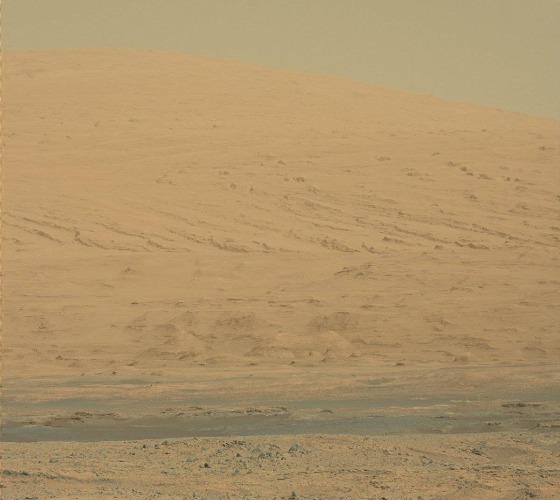
Terrain classes present: Gravel / Sand / Soil, Sky / Distant Mountains